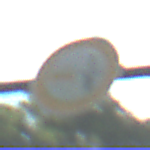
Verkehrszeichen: VerbotUeberholenEinspurigeFahrzeuge
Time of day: MorningAfternoon
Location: Outdoor (Urban)
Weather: PartlyCloudy
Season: NotSpecified
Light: Natural